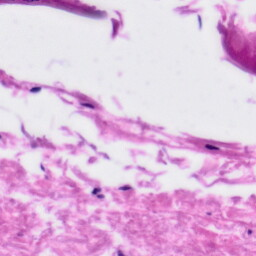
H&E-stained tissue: Tonsil